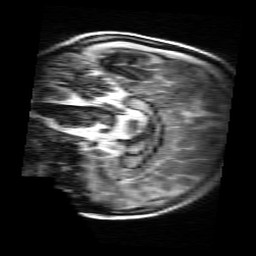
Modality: MP2RAGE
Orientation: sagittal
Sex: male
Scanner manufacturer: siemens
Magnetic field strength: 3 T
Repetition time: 5 s
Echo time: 0.00368 s